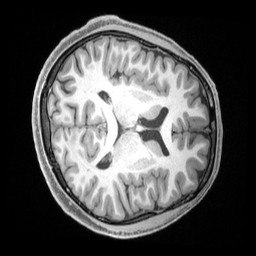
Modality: T1w
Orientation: axial
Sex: male
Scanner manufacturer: siemens
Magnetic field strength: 3 T
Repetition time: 2.4 s
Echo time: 0.00222 s